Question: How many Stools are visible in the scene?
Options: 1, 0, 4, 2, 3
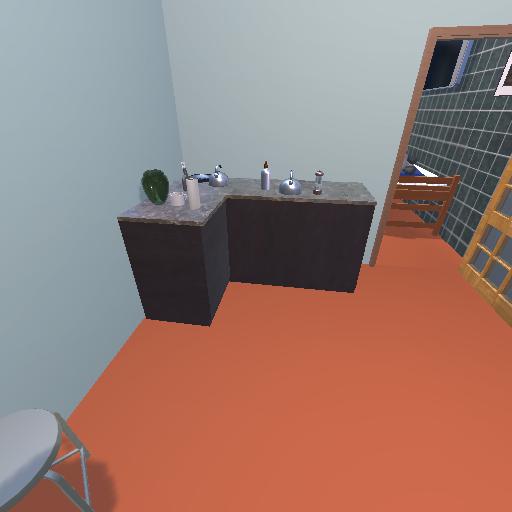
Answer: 1